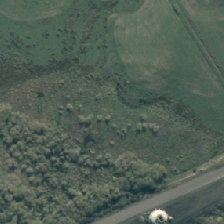
Land cover: herbaceous_freshwater_vege